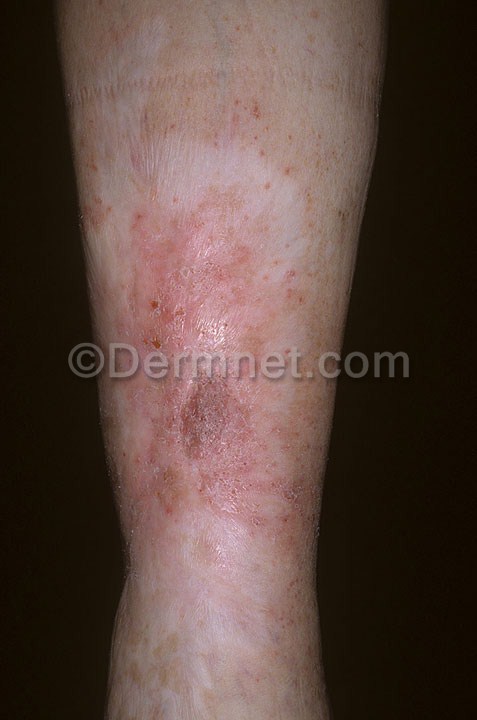
Disease: Systemic Disease